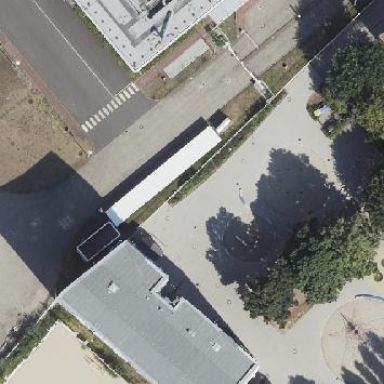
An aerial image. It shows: Bicycle parking area with stands.